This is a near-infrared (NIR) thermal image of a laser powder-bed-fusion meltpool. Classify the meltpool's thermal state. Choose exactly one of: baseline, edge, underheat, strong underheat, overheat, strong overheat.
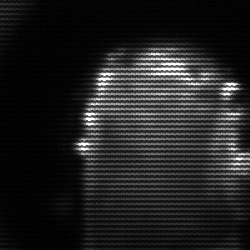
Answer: baseline